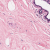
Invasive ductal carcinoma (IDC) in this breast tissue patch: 0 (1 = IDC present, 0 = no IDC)